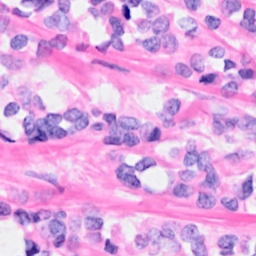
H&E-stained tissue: Breast